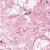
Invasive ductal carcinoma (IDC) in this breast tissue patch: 0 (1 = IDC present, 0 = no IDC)